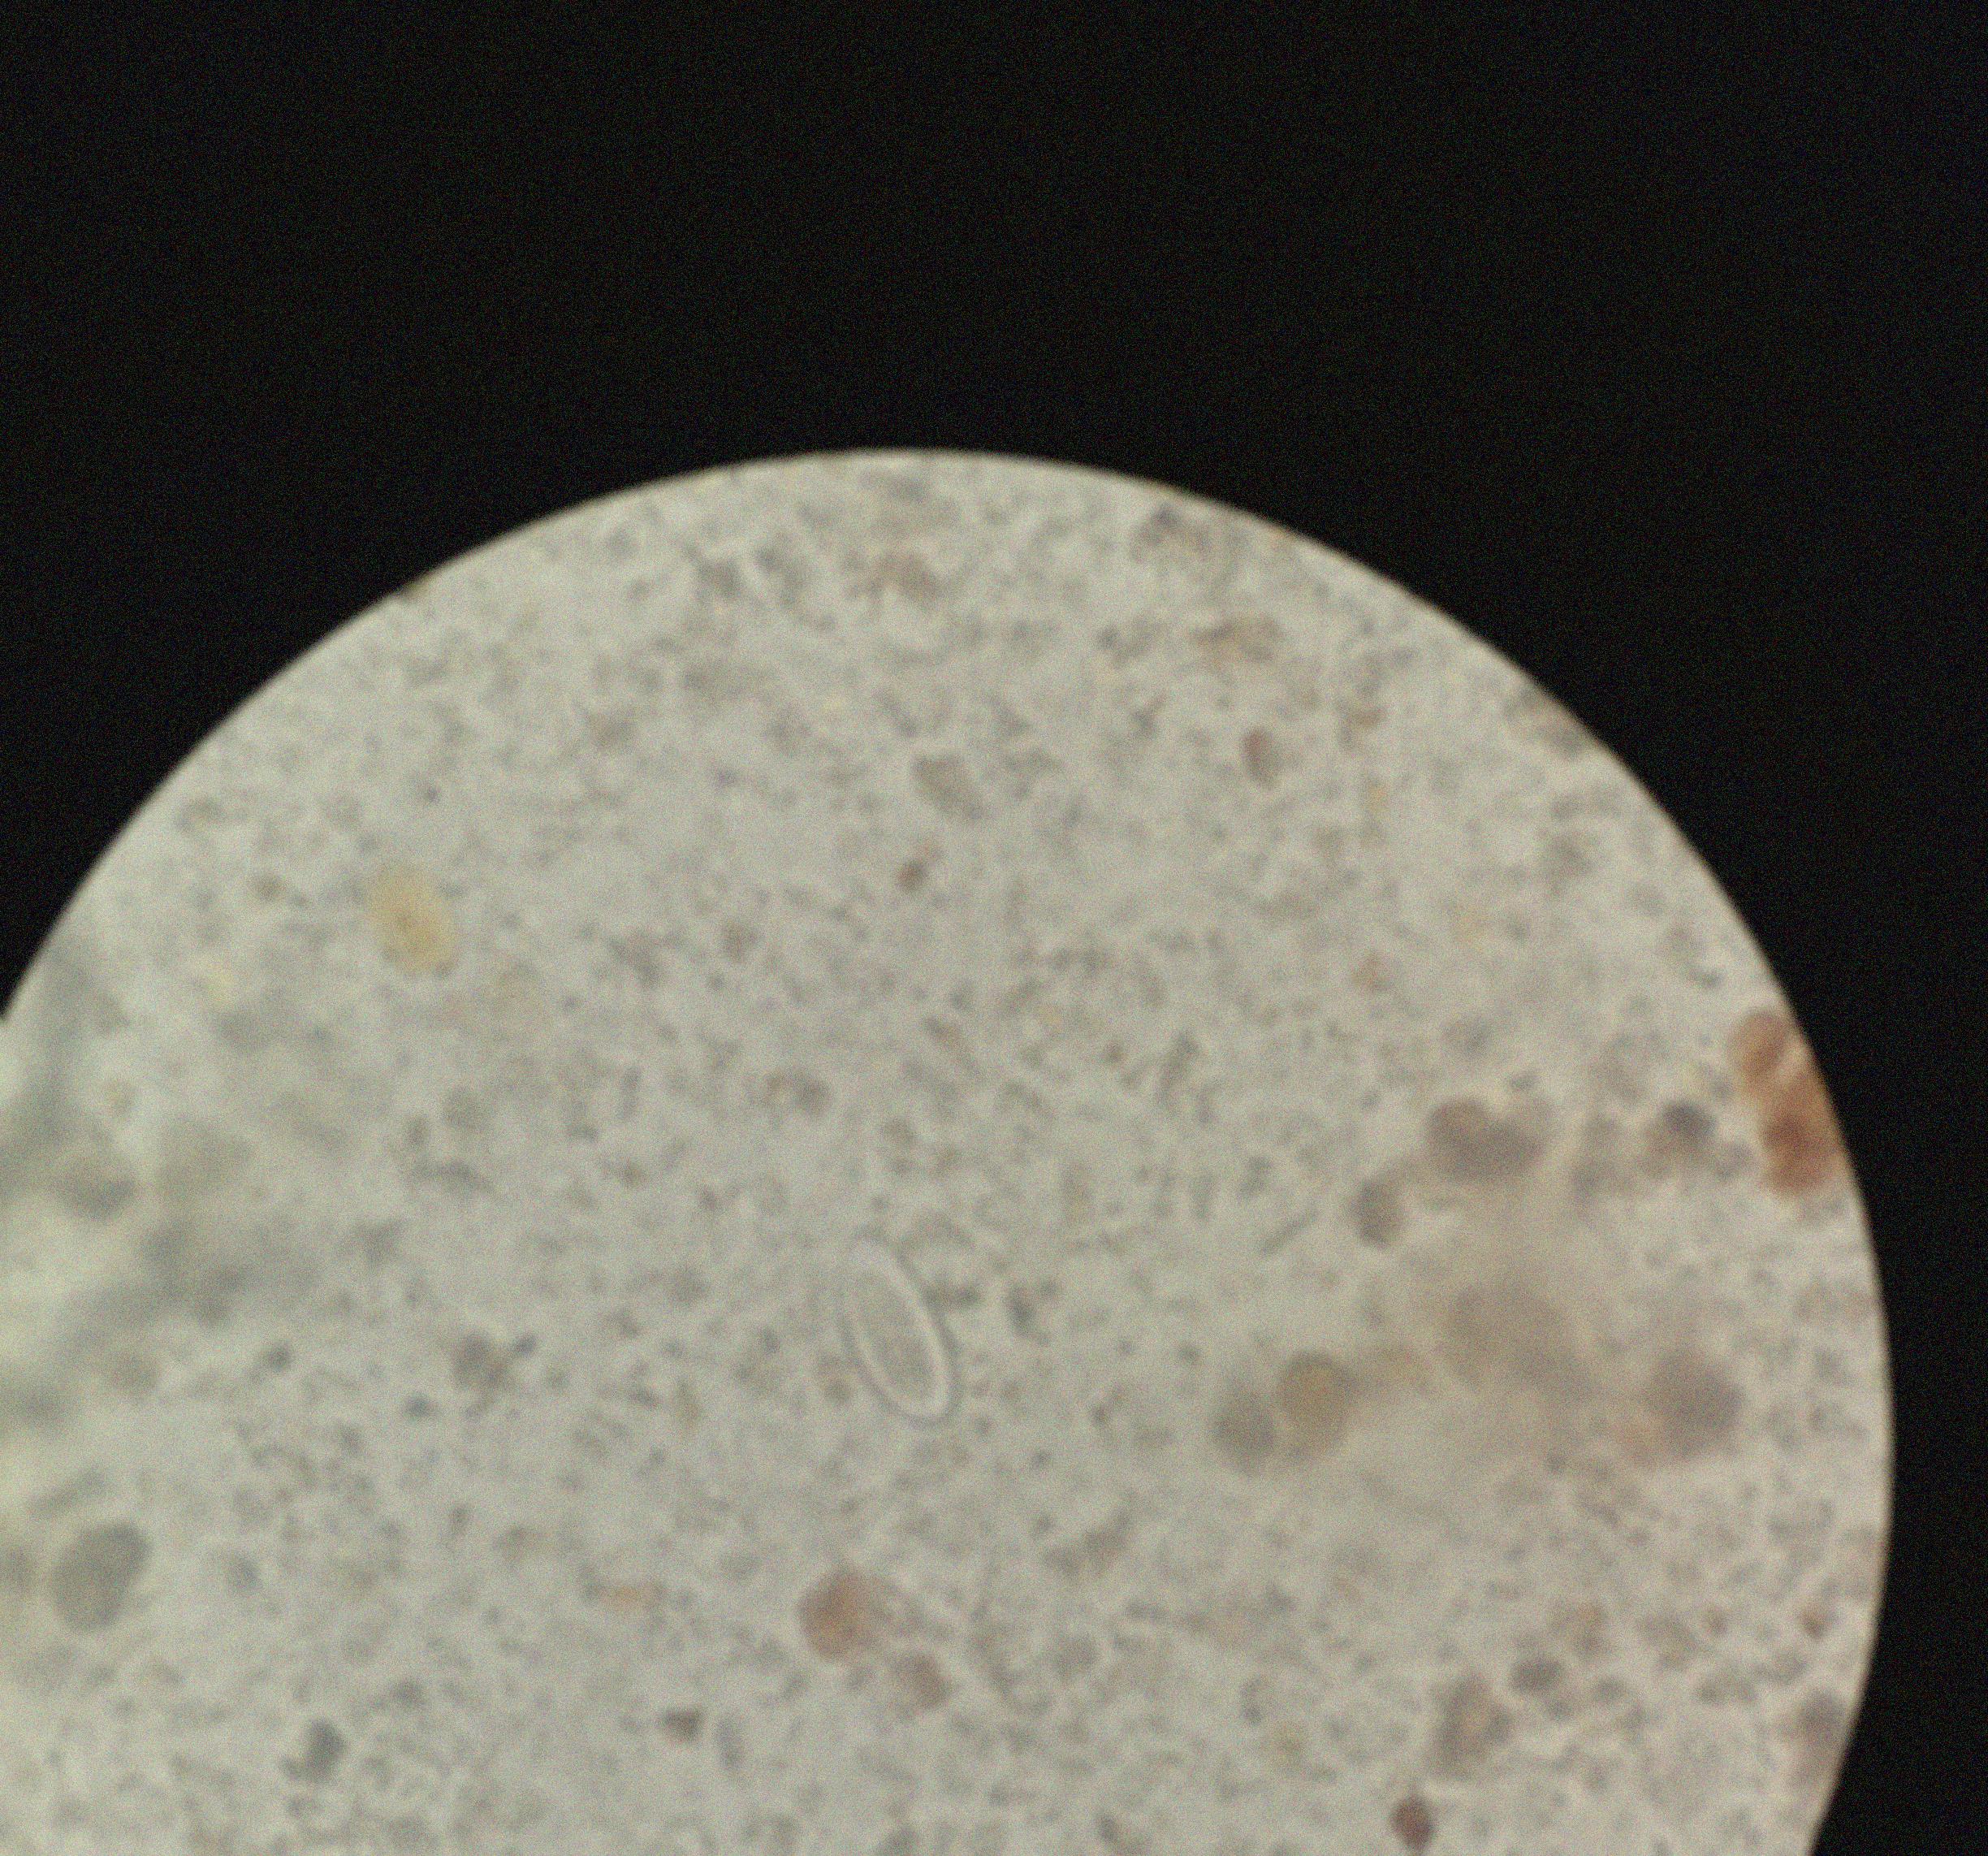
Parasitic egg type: Enterobius vermicularis